Question: My python app lets people upload files on a Third-party platform.
They need to ask my server for a token for the platform to verify
It looks like:

when people upload files they post to the platform
'''
<form method="post" action="http://upload.qiniu.com/"
enctype="multipart/form-data">
<input name="key" type="hidden" value="<resource_key>">
<input name="x:<custom_name>" type="hidden" value="<custom_value>">
<input name="token" type="hidden" value="<upload_token>">
<input name="file" type="file" />
<input name="crc32" type="hidden" />
<input name="accept" type="hidden" />
</form>
'''
I wonder if it's ok to ask for the token each time someone tries to upload files, or just let people get the token when they login, set the token into the cookie and make its lifetime as long as the cookie's?
Thanks.
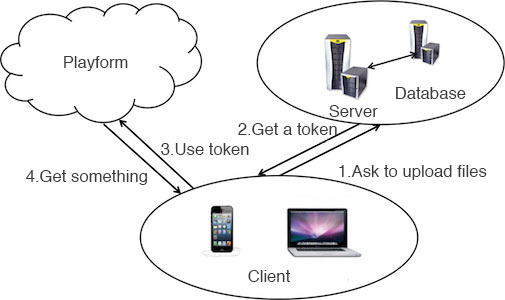
Answer: It is normal practice to store client access tokens as cookies for returning users.
<URL> SO post also back this idea up.